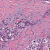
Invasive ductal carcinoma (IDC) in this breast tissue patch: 1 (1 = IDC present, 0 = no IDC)